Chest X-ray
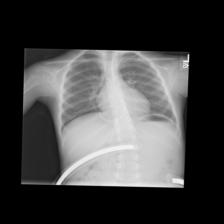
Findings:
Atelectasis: negative
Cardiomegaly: negative
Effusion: negative
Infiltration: negative
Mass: negative
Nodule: negative
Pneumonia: negative
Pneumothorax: negative
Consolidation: negative
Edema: negative
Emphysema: negative
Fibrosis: negative
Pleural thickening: negative
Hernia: negative